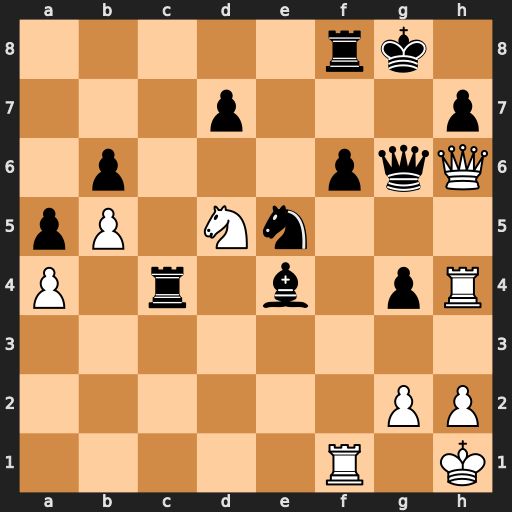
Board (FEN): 5rk1/3p3p/1p3pqQ/pP1Nn3/P1r1b1pR/8/6PP/5R1K
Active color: w
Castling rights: -
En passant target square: -
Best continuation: Ne7+ Kf7 Nxg6